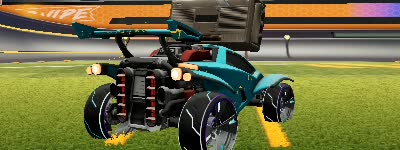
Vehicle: octane